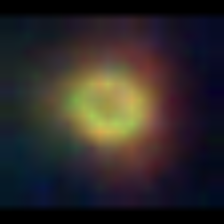
Taxon: NanoPlankton
Group: Other